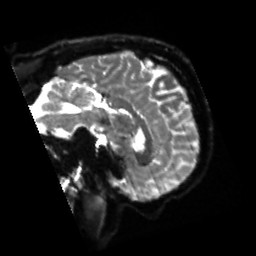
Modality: sbref
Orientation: sagittal
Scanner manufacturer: siemens
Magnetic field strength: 3 T
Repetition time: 4 s
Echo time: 0.0594 s